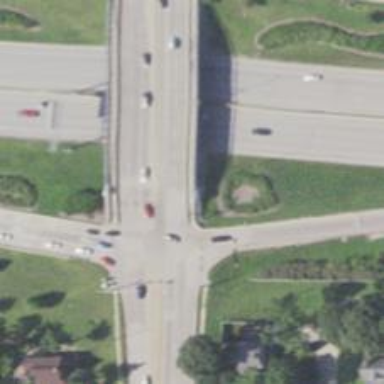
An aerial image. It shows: Footway bridge.